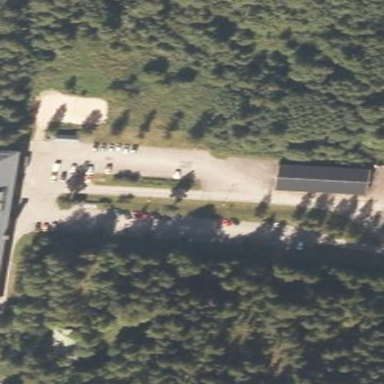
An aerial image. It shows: Parking area with surface.